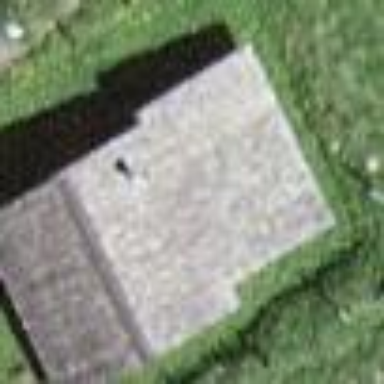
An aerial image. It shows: Cabin.